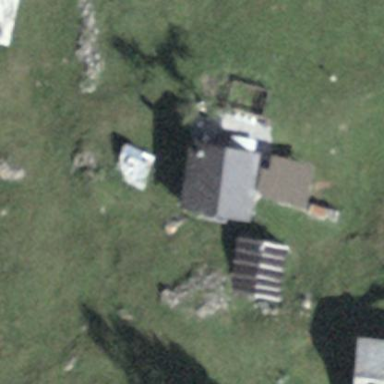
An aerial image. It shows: Simple house.